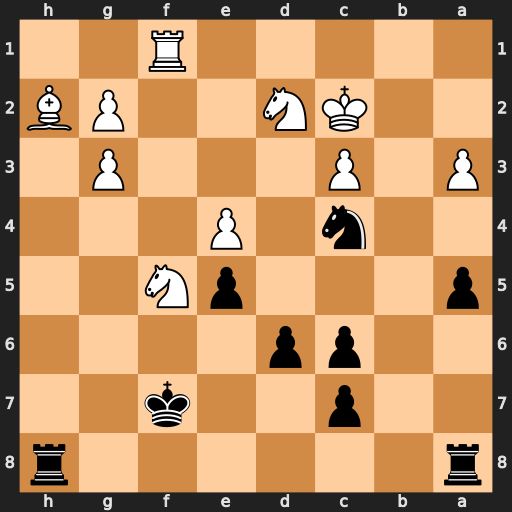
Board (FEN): r6r/2p2k2/2pp4/p3pN2/2n1P3/P1P3P1/2KN2PB/5R2
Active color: b
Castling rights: -
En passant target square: -
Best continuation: Nxd2 Kxd2 Rxh2